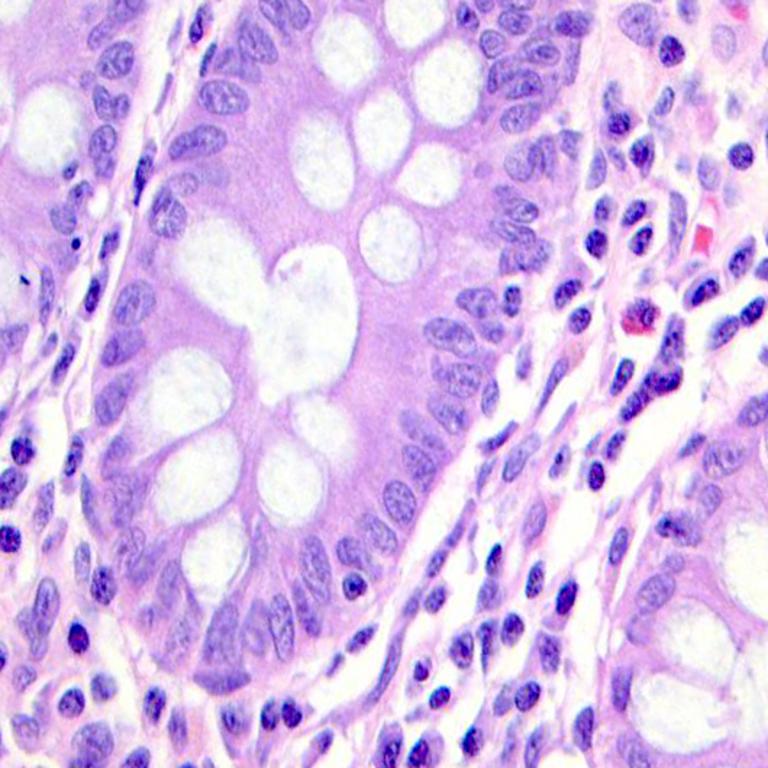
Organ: colon
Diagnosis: benign